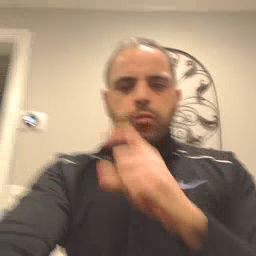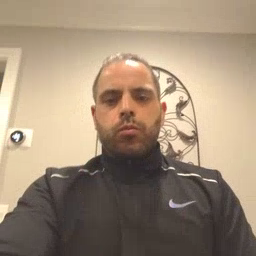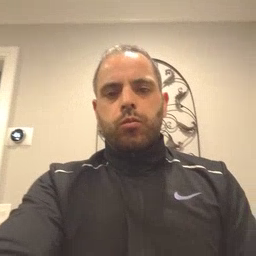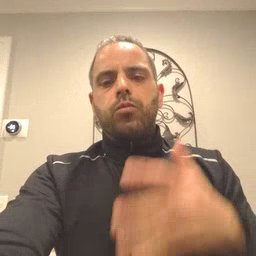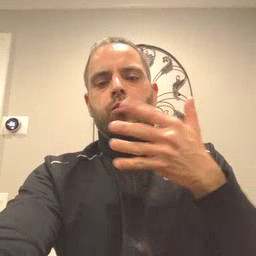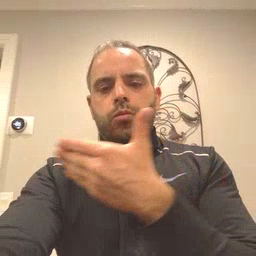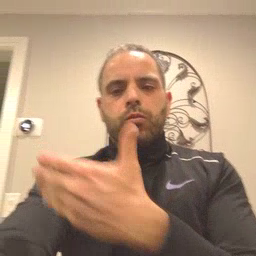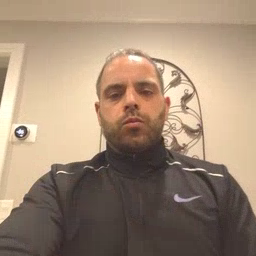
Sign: fish